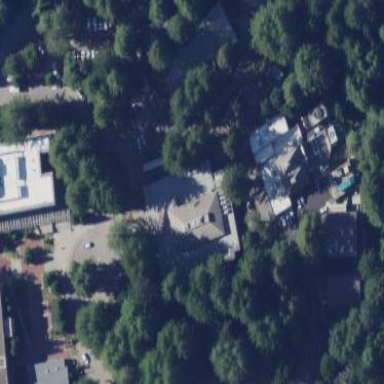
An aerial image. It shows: Part of building.